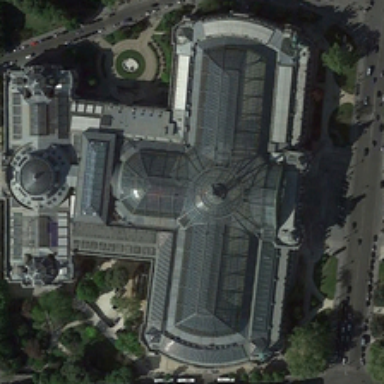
There is a magnificent building in the middle of the land .